Question: Right now I am in progress of setup REST api template. I want to use spring boot with spring data integration, everything works nice, but I would like to take an advantages in Intellij 14 spring data plugin and enable autocompletion on i.e. 'findByFirstName(...)' . I try to achieve something like in this intelij 11 demo <URL>
How to enable spring data plugin in existing project?
My current configuration

'''
@SpringBootApplication
public class Application {
public static void main(String[] args) {
SpringApplication.run(Application.class, args);
}
}
@Configuration
@EnableTransactionManagement
@EnableJpaRepositories("com.test.repository")
public class TestDataBaseConfiguration {
@Bean
public DataSource dataSource() {
return new EmbeddedDatabaseBuilder().setType(EmbeddedDatabaseType.H2).build();
}
@Bean
public LocalContainerEntityManagerFactoryBean entityManagerFactory() {
LocalContainerEntityManagerFactoryBean entityManagerFactoryBean = new LocalContainerEntityManagerFactoryBean();
entityManagerFactoryBean.setDataSource(dataSource());
entityManagerFactoryBean.setJpaVendorAdapter(new HibernateJpaVendorAdapter());
entityManagerFactoryBean.setPackagesToScan("com.test.entities");
entityManagerFactoryBean.setJpaProperties(jpaProperties());
return entityManagerFactoryBean;
}
private Properties jpaProperties() {
Properties properties = new Properties();
properties.setProperty("hibernate.hbm2ddl.auto", "create-drop");
properties.setProperty("hibernate.dialect", "org.hibernate.dialect.H2Dialect");
properties.setProperty("hibernate.show_sql", "false");
properties.setProperty("hibernate.format_sql", "false");
return properties;
}
@Bean
public JpaTransactionManager transactionManager() {
JpaTransactionManager transactionManager = new JpaTransactionManager();
transactionManager.setEntityManagerFactory(entityManagerFactory().getObject());
transactionManager.setDataSource(dataSource());
return transactionManager;
}
}
'''
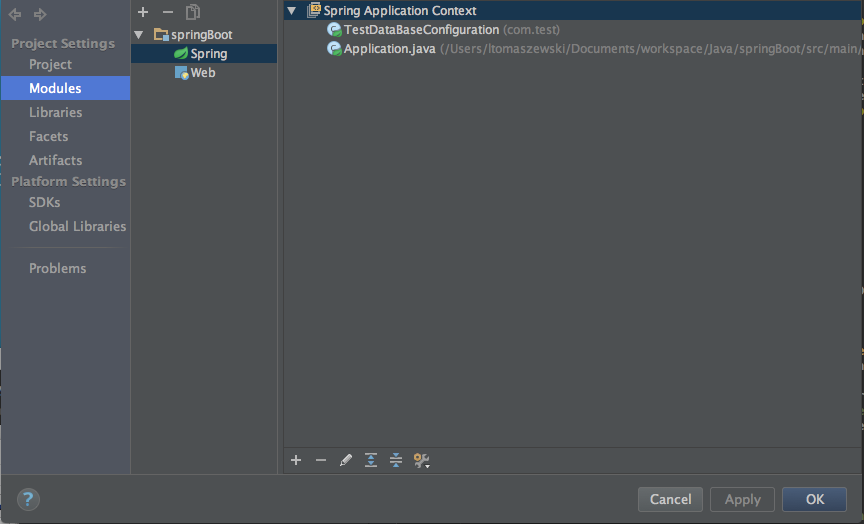
Answer: It is a bug, <URL> should be fixed with Intelij 15